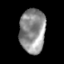
Tissue: skin
Cell type: Others
Senescence score: 0.7185
Nuclear area (px): 1120
Mean DAPI intensity: 142.646